Field crop: tomato
Growth stage: 1
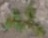
Species: portulaca